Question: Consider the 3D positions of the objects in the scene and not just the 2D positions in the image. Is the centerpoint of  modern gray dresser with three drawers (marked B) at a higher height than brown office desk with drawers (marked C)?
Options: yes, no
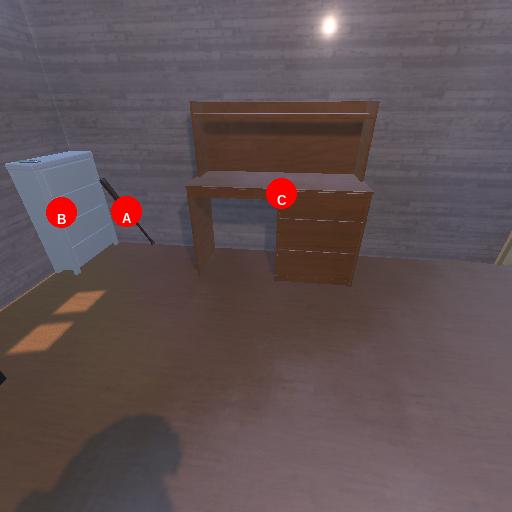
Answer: yes